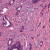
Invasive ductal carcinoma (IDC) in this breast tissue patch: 0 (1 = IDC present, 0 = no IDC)